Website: apple
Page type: billing-address
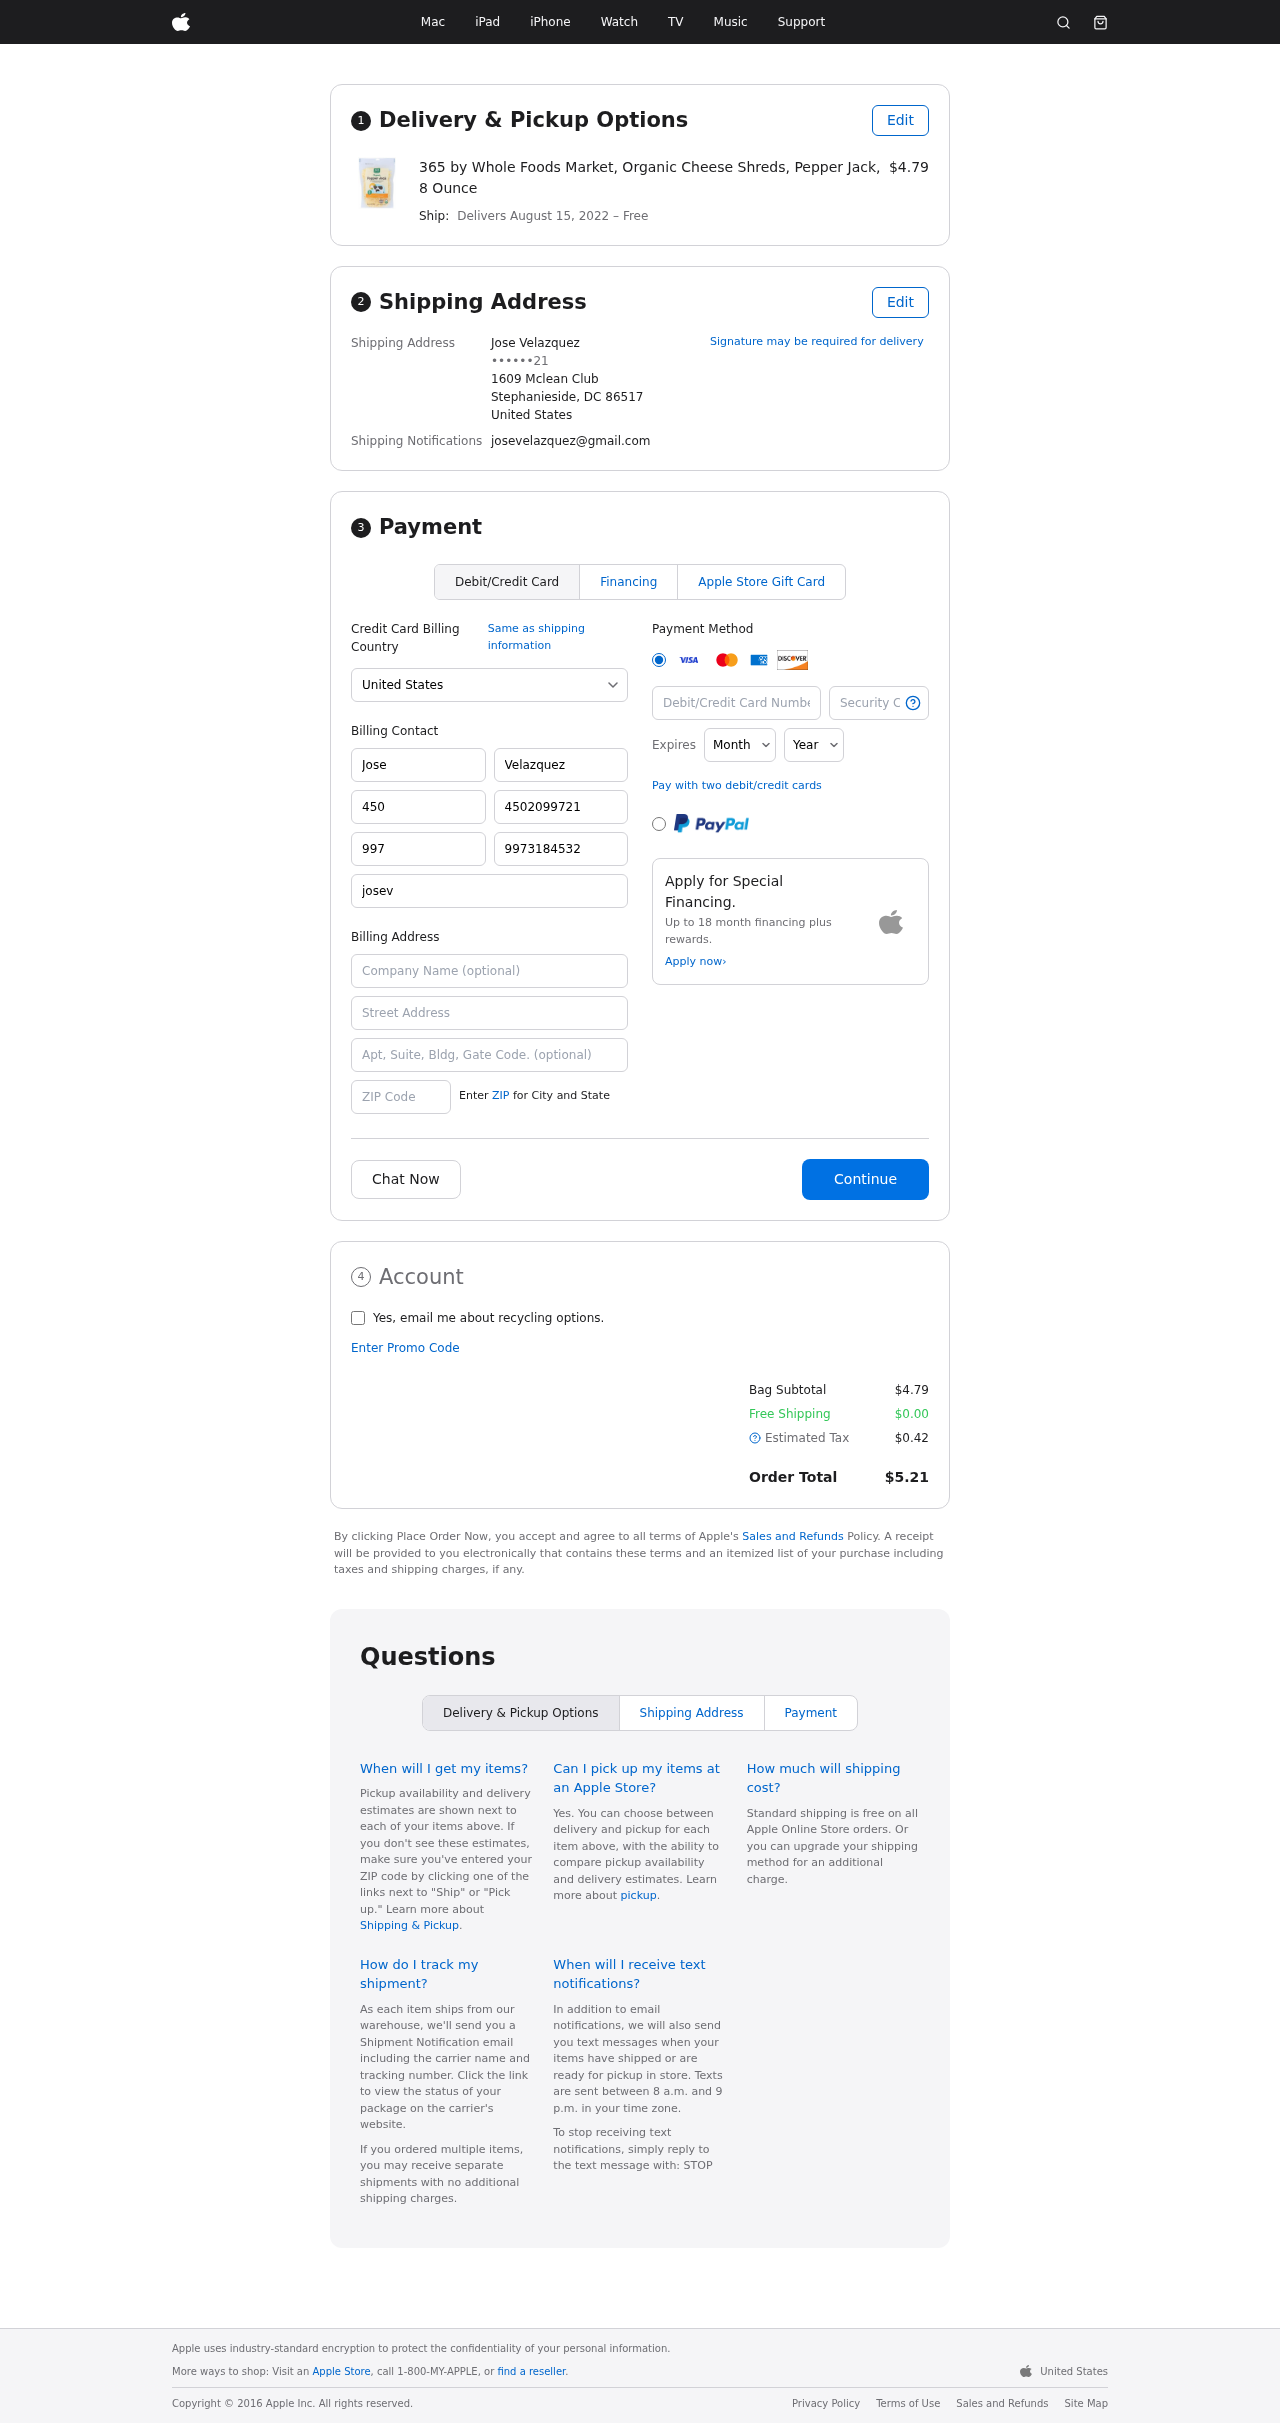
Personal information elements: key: PII_CARD_CVV
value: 449
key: PII_CARD_EXPIRY_MONTH
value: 01
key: PII_CARD_EXPIRY_YEAR
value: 27
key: PII_CARD_NUMBER
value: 4561 0653 7800 0976
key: PII_CITY_STATE_ZIP
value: Stephanieside, DC 86517
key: PII_COUNTRY
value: United States
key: PII_EMAIL
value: josevelazquez@gmail.com
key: PII_FULLNAME
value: Jose Velazquez
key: PII_STREET
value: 1609 Mclean Club
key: PII_PHONE_MASKED
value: ••••••21
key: PII_BILLING_FIRSTNAME
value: Jose
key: PII_BILLING_LASTNAME
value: Velazquez
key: PII_BILLING_PHONE_AREA
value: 450
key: PII_BILLING_PHONE
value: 4502099721
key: PII_BILLING_PHONE_ALT_AREA
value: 997
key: PII_BILLING_PHONE_ALT
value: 9973184532
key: PII_BILLING_EMAIL
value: josevelazquez@gmail.com
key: PII_BILLING_COMPANY
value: Stevenson-Martinez
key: PII_BILLING_STREET
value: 1609 Mclean Club
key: PII_BILLING_STREET2
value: Apt. 745
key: PII_BILLING_POSTCODE
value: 86517
Product elements: key: PRODUCT1_NAME
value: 365 by Whole Foods Market, Organic Cheese Shreds, Pepper Jack, 8 Ounce
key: PRODUCT1_PRICE
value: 4.79
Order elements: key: ORDER_DELIVERY_DATE
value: August 15, 2022
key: ORDER_SUBTOTAL
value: $4.79
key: ORDER_SHIPPING_COST
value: $0.00
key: ORDER_TAX
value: $0.42
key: ORDER_TOTAL
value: $5.21